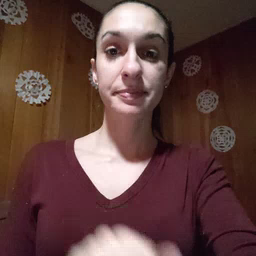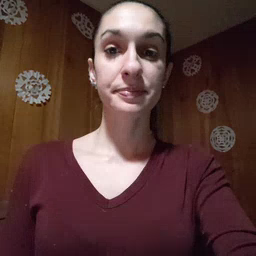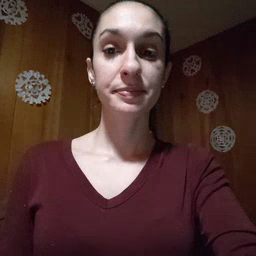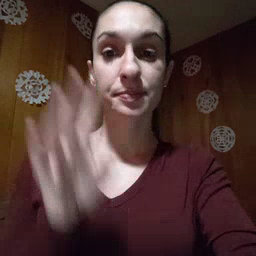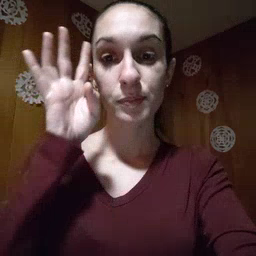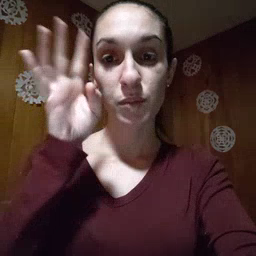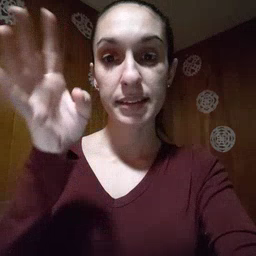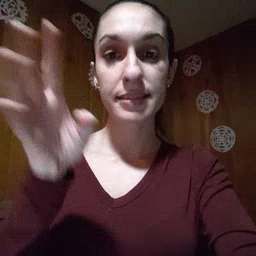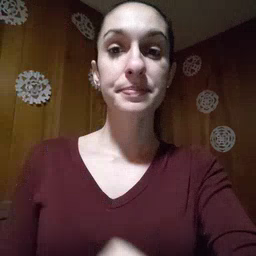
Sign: pretend